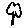
Label: tree